Question: I want to create a Menu, with checkable item and normal item in a 'group', which can be toggled (show/hide) under different conditions.
but i found that checkable item can only be defined in a 'group', so i made a menu xml as follow:
Resource Code
'''
<group android:id="@+id/adminMenu"
android:visible="false">
<group android:checkableBehavior="all">
<item android:id="@+id/toggleConsole"
android:title="Console Mode"/>
</group>
<item android:id="@+id/restartApp"
android:title="Restart Game"/>
</group>
'''
What i expected:

But the problem is: The outer 'group' still shows even if defined the property visible = false.
is it a bug or it's not even allowed (or not a best practice) by using encapsulated 'group'?
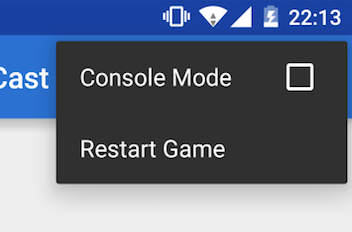
Answer: Group cannot reside inside a group. You should just use a checkable item (don't know why you didn't):
'''
<group android:id="@+id/adminMenu"
android:visible="true">
<item android:id="@+id/toggleConsole"
android:checkable="true"
android:title="Console Mode"/>
<item android:id="@+id/restartApp"
android:title="Restart Game"/>
</group>
'''